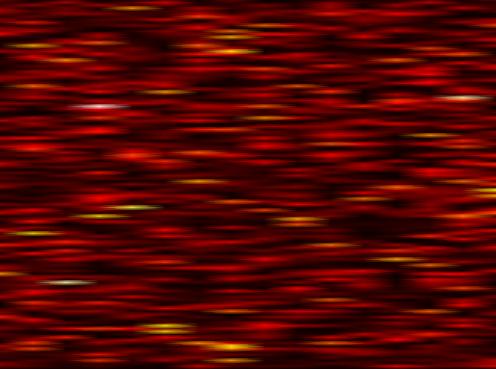
Label: FOFDM